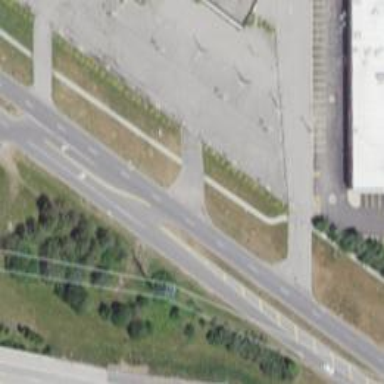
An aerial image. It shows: Secondary link road with asphalt surface.